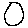
Label: circle